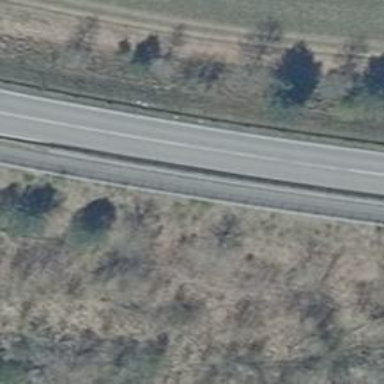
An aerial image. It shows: Asphalt cycleway.